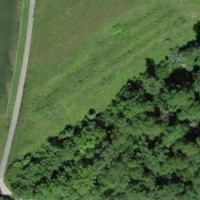
EUNIS habitat code: 24
Species observed at this site:
Melilotus albus